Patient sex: M
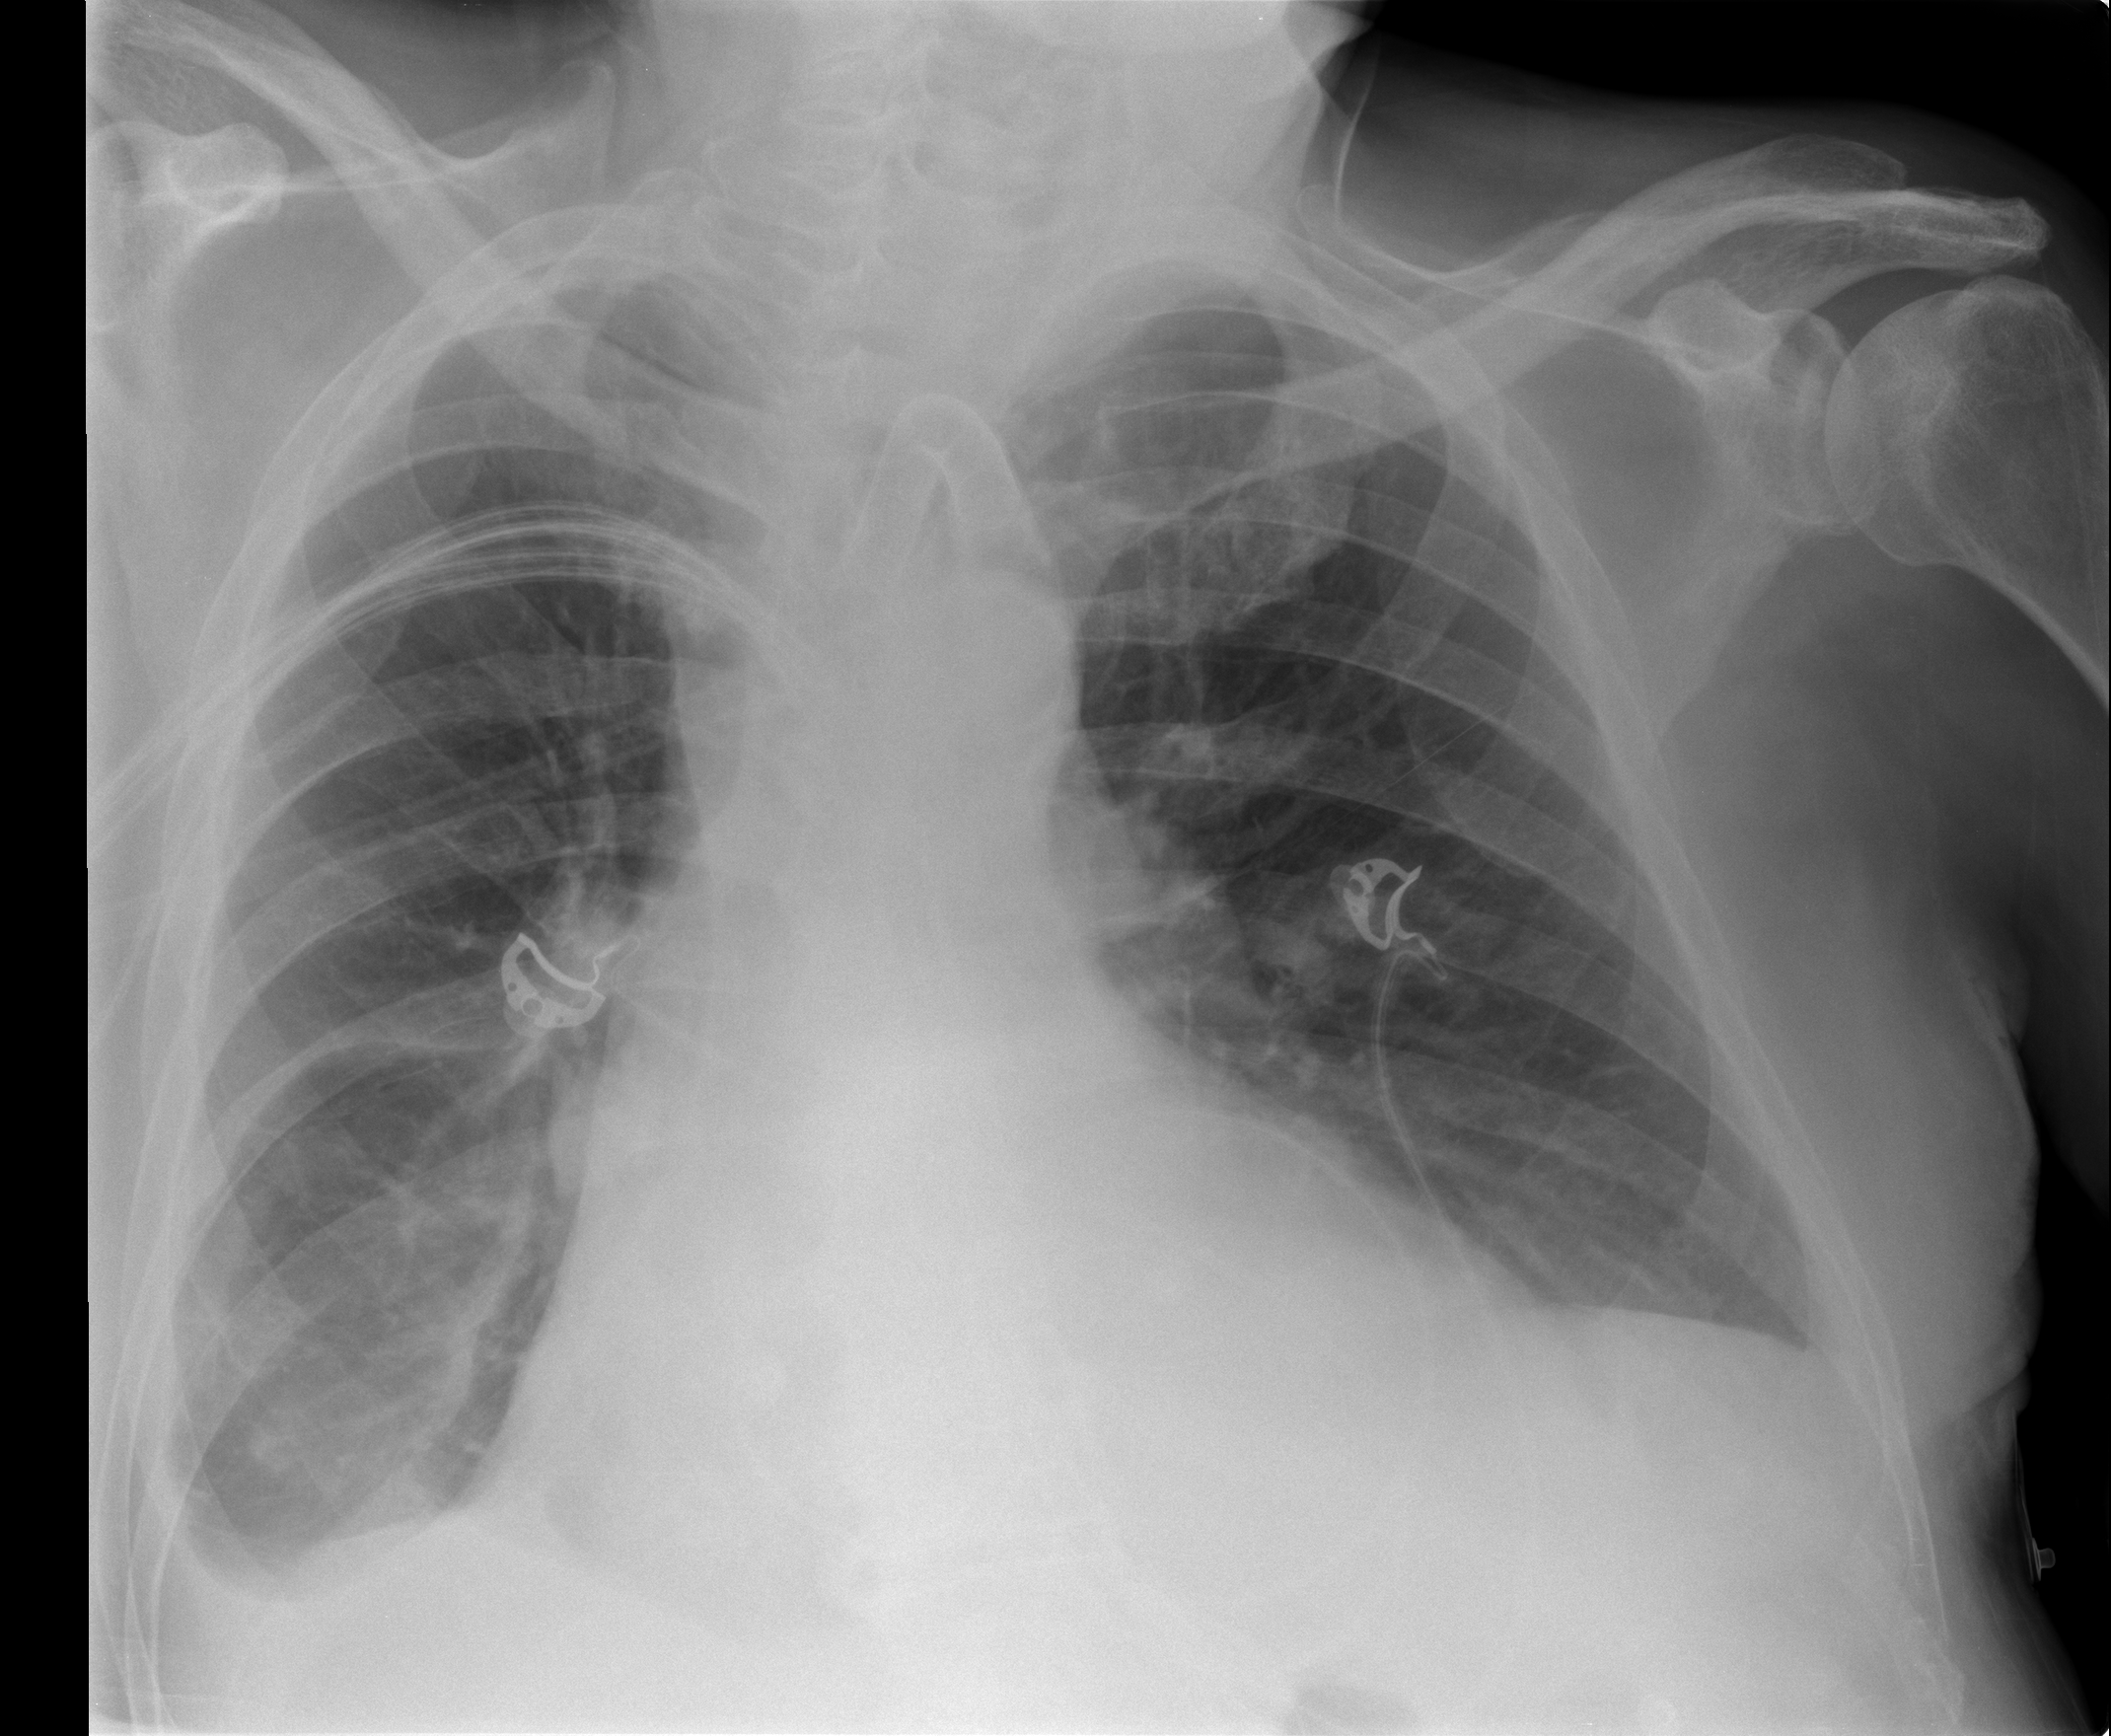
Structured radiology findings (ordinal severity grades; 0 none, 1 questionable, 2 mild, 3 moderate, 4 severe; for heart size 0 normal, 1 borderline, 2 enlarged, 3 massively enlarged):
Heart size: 3
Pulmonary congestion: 3
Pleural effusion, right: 1
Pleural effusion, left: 0
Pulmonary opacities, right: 0
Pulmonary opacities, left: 0
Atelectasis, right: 2
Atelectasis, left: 1